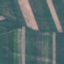
Land use / land cover class: AnnualCrop